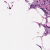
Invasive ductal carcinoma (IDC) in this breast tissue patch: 0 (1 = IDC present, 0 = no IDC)